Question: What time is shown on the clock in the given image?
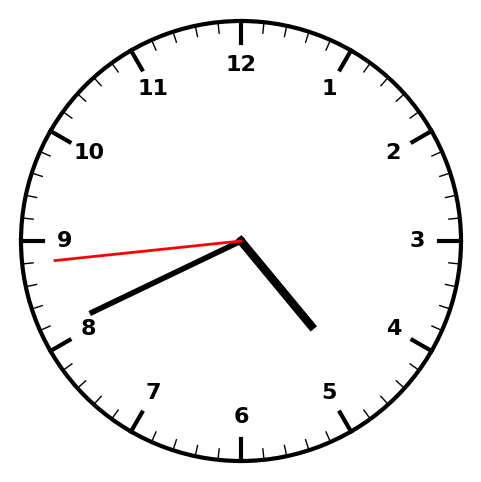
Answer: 04:40:44